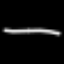
Label: line